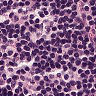
Metastatic tissue present: no